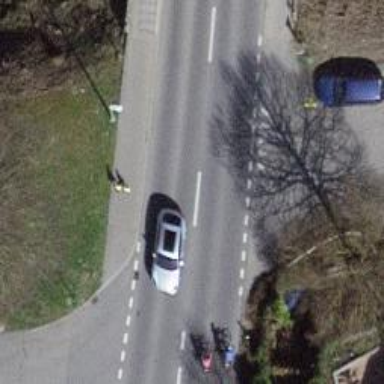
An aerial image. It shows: Sidewalk along the footway.